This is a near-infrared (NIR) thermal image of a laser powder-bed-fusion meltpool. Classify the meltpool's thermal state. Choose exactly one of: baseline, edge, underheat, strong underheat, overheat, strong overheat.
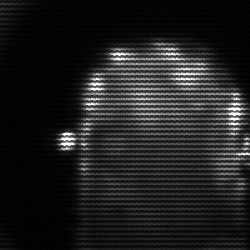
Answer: baseline